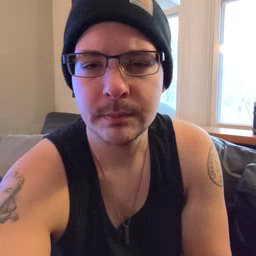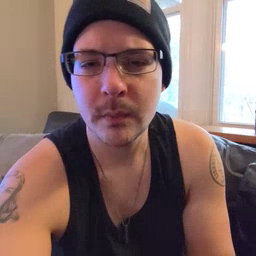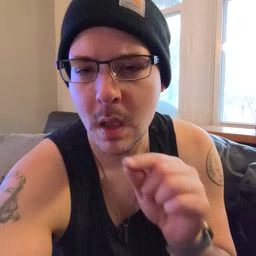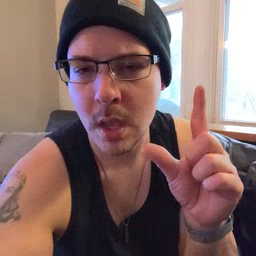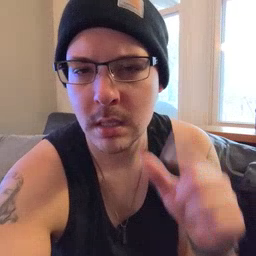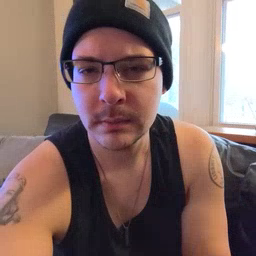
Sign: awake